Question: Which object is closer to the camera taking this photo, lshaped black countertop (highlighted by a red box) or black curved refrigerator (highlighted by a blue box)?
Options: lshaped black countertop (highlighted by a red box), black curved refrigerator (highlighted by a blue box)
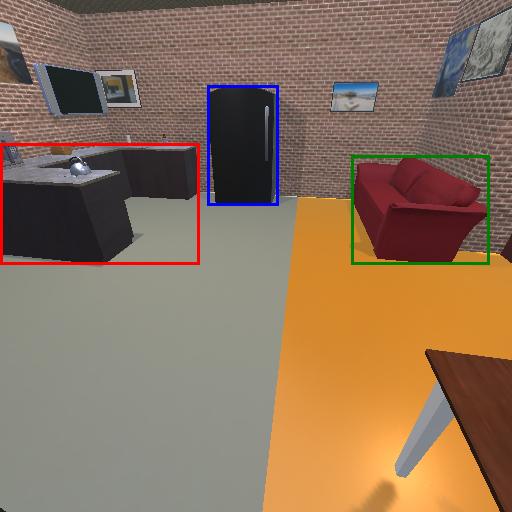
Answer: lshaped black countertop (highlighted by a red box)